Question: I've formatted the markers of a chart using VBA:
'''
Dim sc As SeriesCollection
Set sc = MySheet.ChartObjects("MyChart").Chart.SeriesCollection
Dim p As Point, s As Series
For Each s In sc
For Each p In s.Points
p.Format.Fill.ForeColor.RGB = s.Format.Line.ForeColor.RGB
p.Format.Fill.BackColor.RGB = s.Format.Line.ForeColor.RGB
p.MarkerSize = 3
Next p
Next s
'''
However, the markers in the chart area don't match up with the markers in the legend (the border colour is the same, but the fill colour in the legend is different). Note the colour inside the boxes on the right (the legend):

I've looked around at a few different properties of the Chart family, but can't find what controls this. The 'Point' properties 'MarkerBackgroundColor' and 'MarkerForegroundColor' seemed likely, but don't fix it. How can I fix this?
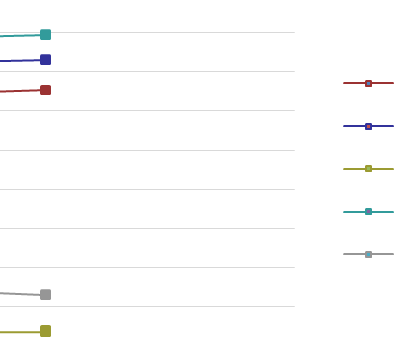
Answer: Since you were looping the seriescollection, you could simply do all the markers in one go:
'''
For Each s In sc
s.MarkerBackgroundColor = s.Border.Color
s.MarkerSize = 3
Next s
'''